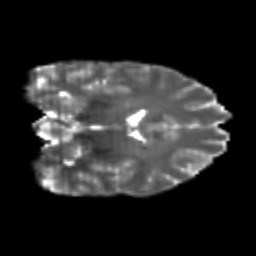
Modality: T2w
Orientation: coronal
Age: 24
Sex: male
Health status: healthy
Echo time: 0.074 s